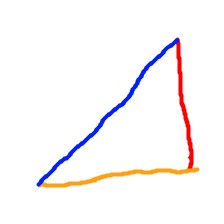
Shape: triangle